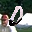
Label: 0